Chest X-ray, AP view. Patient: 59 years old, sex F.
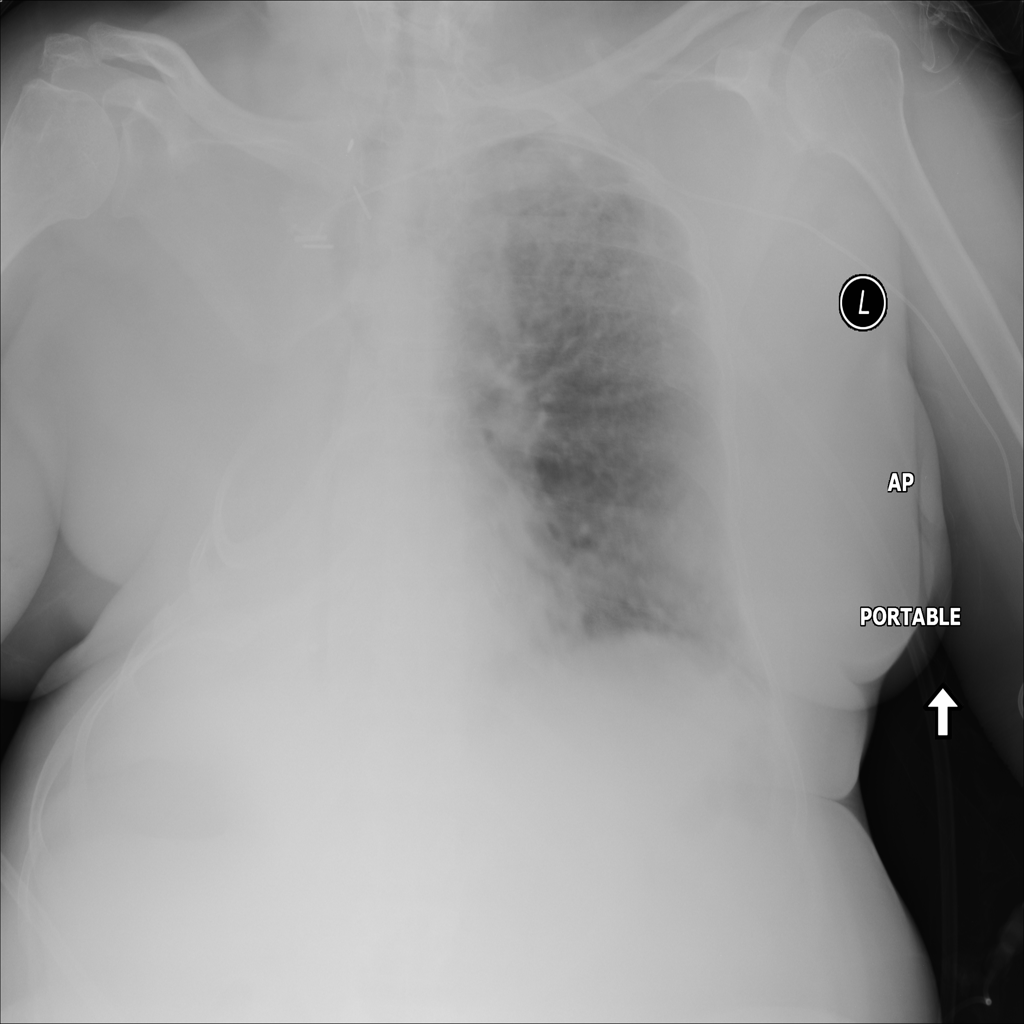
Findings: Nodule